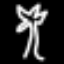
Label: palm tree